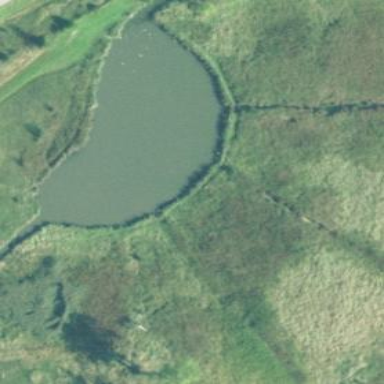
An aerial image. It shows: Pond with natural water.